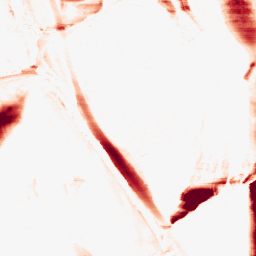
Category: morphological
Decomposition family: morphological_ellipse
Decomposition parameters: operation: opening
width: 5
height: 50
Upsampling method: quartic
Upsampling parameters: scale: 2
Upsampling scale: 2